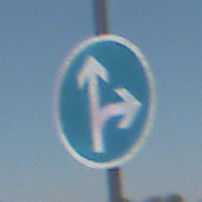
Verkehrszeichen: VorgeschriebeneFahrtrichtungGeradeausOderRechts
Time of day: Midday
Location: Outdoor (Nature)
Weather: Clear
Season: NotSpecified
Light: Natural